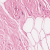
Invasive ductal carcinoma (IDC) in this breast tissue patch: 0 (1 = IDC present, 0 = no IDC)